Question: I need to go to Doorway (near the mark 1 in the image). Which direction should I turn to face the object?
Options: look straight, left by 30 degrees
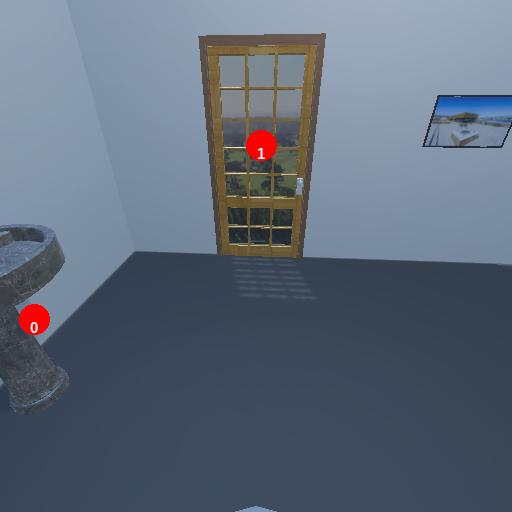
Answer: look straight